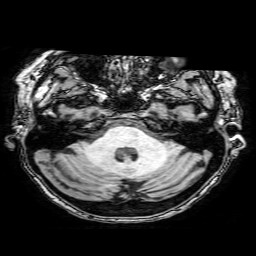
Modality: T1w
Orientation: coronal
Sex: female
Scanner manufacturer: philips
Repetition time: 0.008153 s
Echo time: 0.00374 s